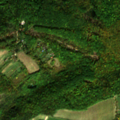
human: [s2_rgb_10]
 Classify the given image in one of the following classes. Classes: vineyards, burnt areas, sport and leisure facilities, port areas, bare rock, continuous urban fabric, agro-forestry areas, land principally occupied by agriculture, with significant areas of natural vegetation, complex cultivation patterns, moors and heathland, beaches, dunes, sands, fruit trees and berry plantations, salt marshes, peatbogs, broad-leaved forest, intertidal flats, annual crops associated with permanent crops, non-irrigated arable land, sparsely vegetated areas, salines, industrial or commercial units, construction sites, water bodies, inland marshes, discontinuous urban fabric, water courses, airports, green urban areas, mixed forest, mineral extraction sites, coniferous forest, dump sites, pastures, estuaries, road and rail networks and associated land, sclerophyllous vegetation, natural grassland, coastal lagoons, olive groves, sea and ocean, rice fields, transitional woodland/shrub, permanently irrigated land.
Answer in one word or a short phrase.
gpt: complex cultivation patterns, land principally occupied by agriculture, with significant areas of natural vegetation, broad-leaved forest, mixed forest